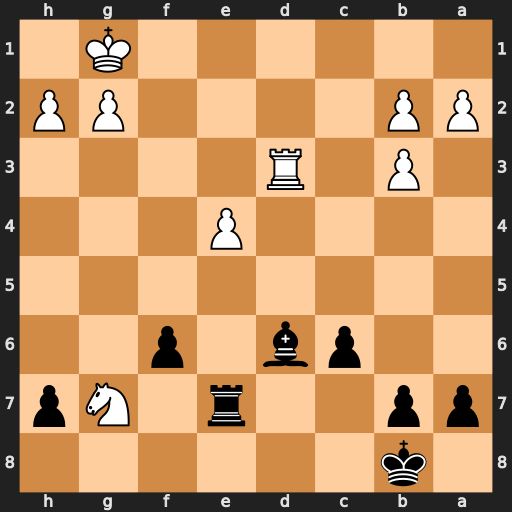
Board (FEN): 1k6/pp2r1Np/2pb1p2/8/4P3/1P1R4/PP4PP/6K1
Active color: b
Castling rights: -
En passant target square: -
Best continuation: Bc5+ Kf1 Rxg7